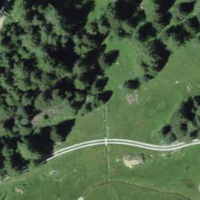
EUNIS habitat code: 31
Species observed at this site:
Cirsium heterophyllum